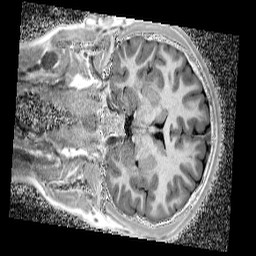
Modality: UNIT1_denoised
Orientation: coronal
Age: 12
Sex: male
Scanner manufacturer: siemens
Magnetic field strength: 3 T
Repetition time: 4 s
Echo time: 0.00299 s